Interaction volume radius: 10 \u00c5
Interaction volume height: 10 \u00c5
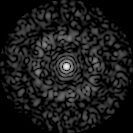
Disorder parameter: 0.8182